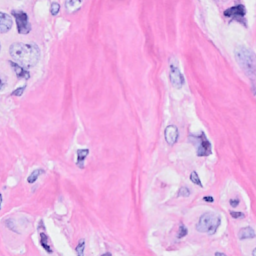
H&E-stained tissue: Breast